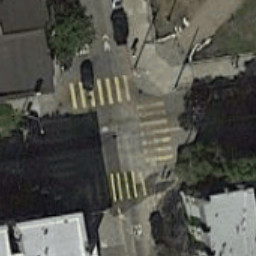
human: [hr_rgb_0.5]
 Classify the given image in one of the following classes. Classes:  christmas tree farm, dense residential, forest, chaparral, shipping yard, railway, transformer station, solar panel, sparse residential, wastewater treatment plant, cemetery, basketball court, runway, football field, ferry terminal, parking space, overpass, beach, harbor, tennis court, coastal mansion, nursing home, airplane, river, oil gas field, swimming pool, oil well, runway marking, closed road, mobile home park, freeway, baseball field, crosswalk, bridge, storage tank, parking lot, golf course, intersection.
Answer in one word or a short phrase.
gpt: crosswalk